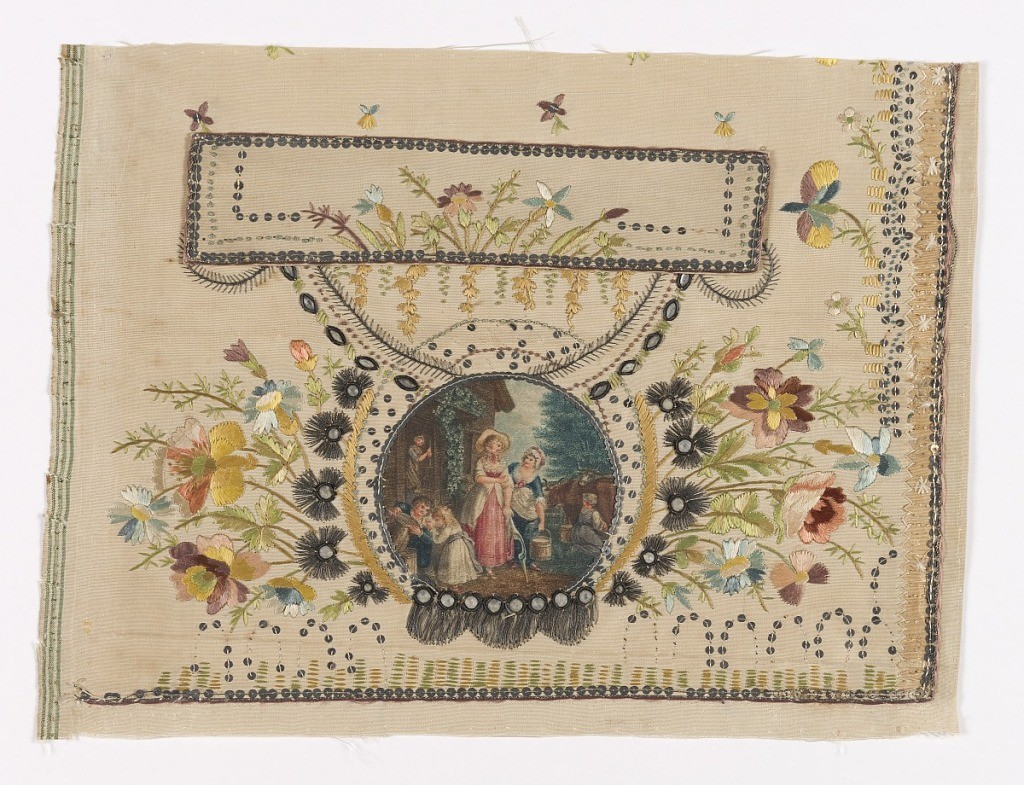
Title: Waistcoat fragments
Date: late 18th century
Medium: silk, printed silk, silver and brilliants Technique: embroidered, appliquéd, and printed on plain weave
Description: Bottoms of two waistcoat fronts in ivory silk taffeta embroidered with polychrome silks, silver metallic yarns and brilliants. Applied printed medallions with pastoral scenes, surrounded by sprays of embroidered flowers.